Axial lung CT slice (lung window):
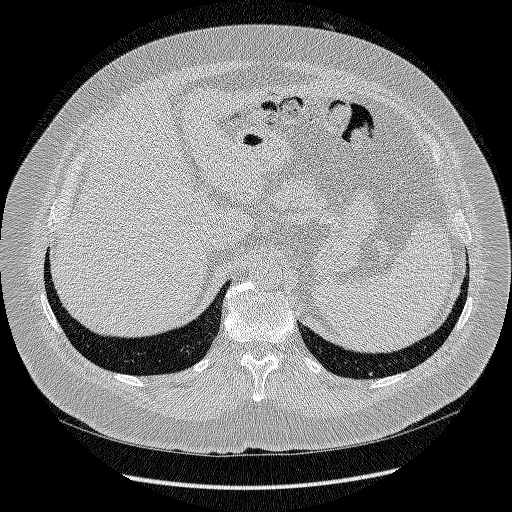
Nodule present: no